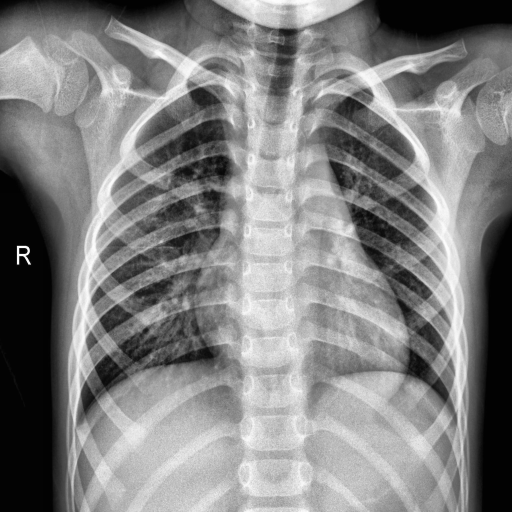
Finding: NORMAL